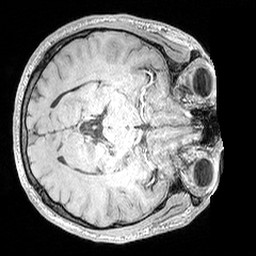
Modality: MP2RAGE
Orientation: axial
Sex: male
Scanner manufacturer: siemens
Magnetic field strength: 3 T
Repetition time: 5 s
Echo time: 0.00292 s